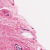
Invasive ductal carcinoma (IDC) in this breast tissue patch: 0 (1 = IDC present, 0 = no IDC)